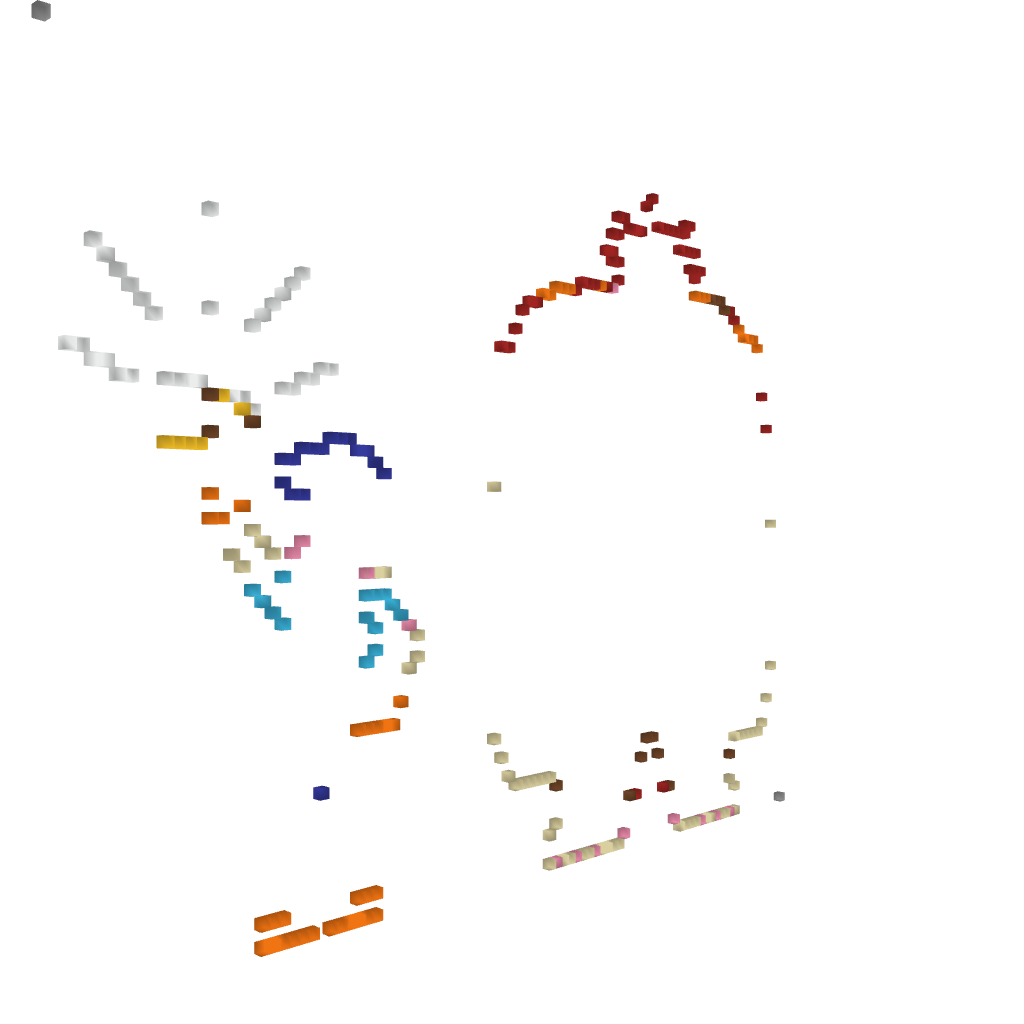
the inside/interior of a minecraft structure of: Wreck it Ralph and Fix it Felix - By Cybersneeze